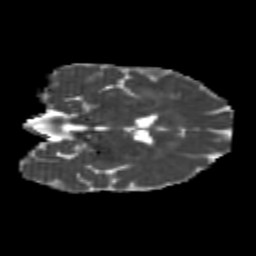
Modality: MD
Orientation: coronal
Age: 22
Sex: female
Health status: healthy
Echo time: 0.074 s